Field crop: tomato
Growth stage: 1
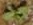
Species: solanum